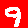
Digit: 9